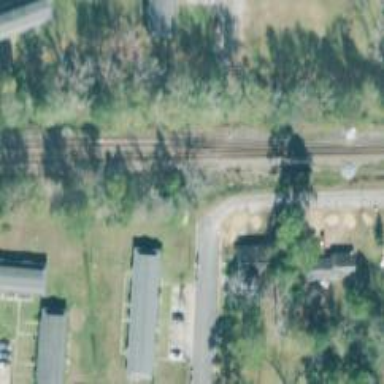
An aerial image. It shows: Railway siding with rails.